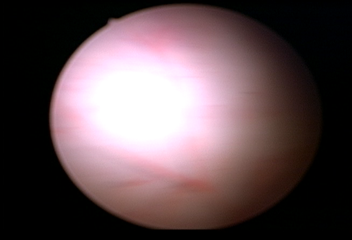
Modality: WLC
Class: Normal mucosa
Bladder cancer association: No